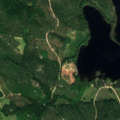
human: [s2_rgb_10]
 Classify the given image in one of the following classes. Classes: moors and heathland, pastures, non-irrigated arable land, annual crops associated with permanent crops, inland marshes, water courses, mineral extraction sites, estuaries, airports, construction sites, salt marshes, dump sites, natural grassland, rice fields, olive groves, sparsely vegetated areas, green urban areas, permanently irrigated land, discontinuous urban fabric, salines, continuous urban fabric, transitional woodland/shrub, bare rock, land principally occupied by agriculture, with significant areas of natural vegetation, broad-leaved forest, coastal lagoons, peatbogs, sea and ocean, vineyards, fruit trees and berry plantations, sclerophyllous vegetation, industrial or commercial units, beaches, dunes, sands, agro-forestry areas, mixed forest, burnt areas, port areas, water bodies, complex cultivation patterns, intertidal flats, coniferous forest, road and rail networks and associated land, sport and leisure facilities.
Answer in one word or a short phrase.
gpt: coniferous forest, water bodies